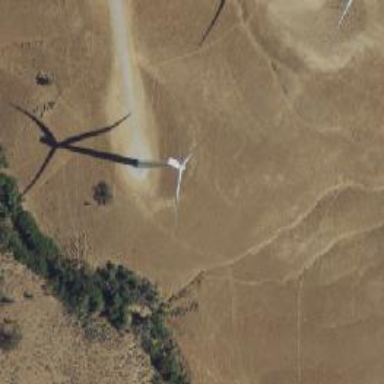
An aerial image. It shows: Wind generator using horizontal axis wind turbines.